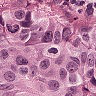
Metastatic tissue present: yes